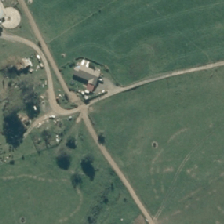
Land cover: urban_build_up